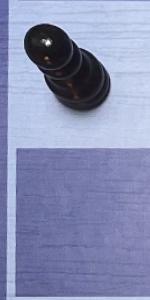
Label: Empty